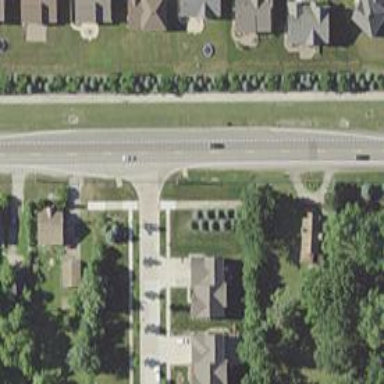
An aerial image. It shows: Secondary road with asphalt surface.